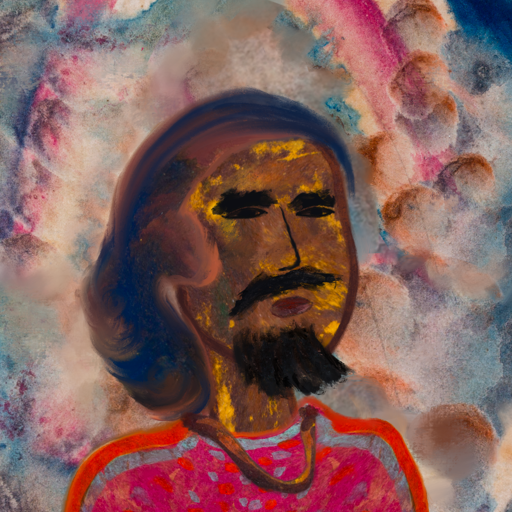
Background: Rupkatha, Head And Neck Side: Comrade, Face Side: Mosgoul, Bust: Sisters, Hair Side: Mother_And_Son_Son, Head Accessory: Blank, Second Necklace: Comrade, Necklace: Blank, Baby: Blank